Question: I'm attempting to translate a fragment shader into a vertex shader (for mobile optimisation)
As you can see in the image below, the vertices of the center and right edge are buggy. (This is a plane with 11 x 11 vertices)
The UVs are currently mapped from the right, and wrapped around the center (with radial rotation).
I'm guessing multiple vertices in the middle half the same value which is creating a hole?
And then the right side is cross-fading the first UV values to the final values which creates a stretched effect.
The question is how to override or fix those. (They'll probably be 2 separate problems?)

'''
uniform vec2 _Offset;
uniform float _Multiply;
varying vec4 position;
varying vec4 vert;
varying vec2 tex;
varying vec2 uv;
varying float ar;
#ifdef VERTEX
void main()
{
gl_Position = gl_ModelViewProjectionMatrix * gl_Vertex;
vec2 p = -1.0 + 2.0 * tex.xy;
float a = atan(p.y,p.x) ;
float r = sqrt(dot(p,p));
uv.x = _Multiply*a/3.1416 * 2.0 + 0.1;
float sx = sin(_Multiply*r+_Offset.x);
float sy = _Multiply*.1*cos(_Offset.y+_Multiply*a);
uv.y = -_Offset.x + sx + sy;
}
#endif
#ifdef FRAGMENT
uniform sampler2D _MainTex;
void main(void)
{
gl_FragColor = texture2D(_MainTex,uv*.5);
}
#endif
ENDGLSL
'''
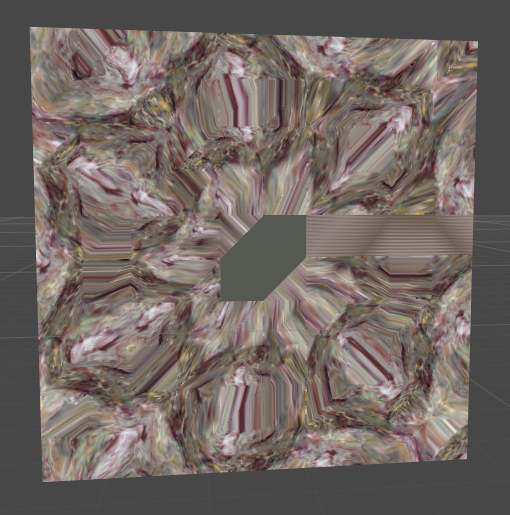
Answer:
Okay, essentially rewriting the shader I was able to get expected results.
And for advice to newcomers: the higher the number of vertices in your plane, the less pixel distortion will occur.
'''
GLSLPROGRAM
#ifdef VERTEX
varying vec2 position;
uniform float _Multiply;
uniform vec2 _Offset;
void main()
{
gl_Position = gl_ModelViewProjectionMatrix * gl_Vertex;
vec2 tex = vec2(gl_MultiTexCoord0);
vec2 p = tex.xy - 0.5;
float r = length(p);
float a = atan(p.y, p.x);
float sides = _Multiply;
float tau = 2.0 * 3.1416;
a = mod(a, tau/sides);
a = abs(a - tau/sides/2.0);
position = r * vec2(cos(a), sin(a)) + 0.5 + _Offset;
}
#endif
#ifdef FRAGMENT
varying vec2 position;
uniform sampler2D _MainTex;
void main(void)
{
gl_FragColor = texture2D(_MainTex, position);
}
#endif
ENDGLSL
'''